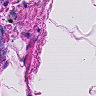
Metastatic tissue present: no